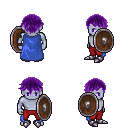
a pixel art fantasy rpg character, male body template, dark elf, purple skin, blue cape, red pants, purple short bangs hairstyle, metal boots, shield, four views (front, back, left, right), 2x2 character sprite sheet, small pixel art, hard edges, no anti-aliasing